Field crop: maize
Growth stage: 1
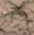
Species: salsola